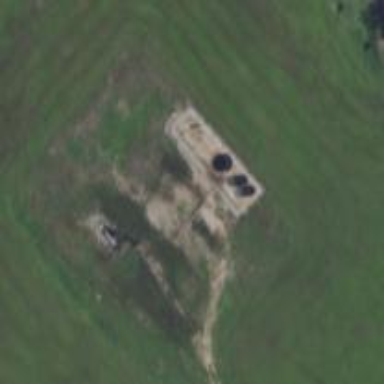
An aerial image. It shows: Storage tank that is man-made.